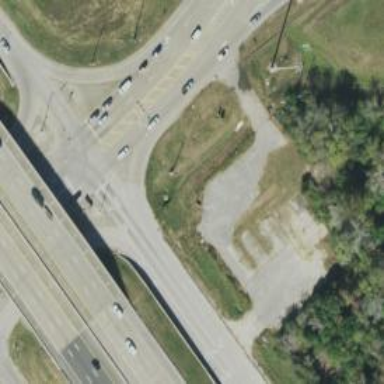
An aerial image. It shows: Secondary road with frontage road.